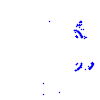
Particle: kaon